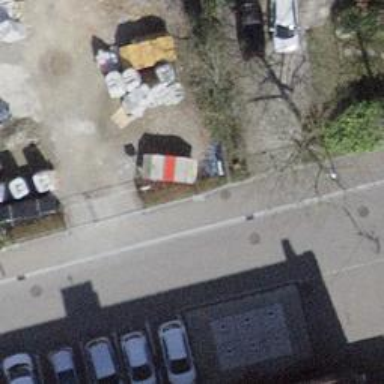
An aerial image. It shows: Surveillance system is in place.